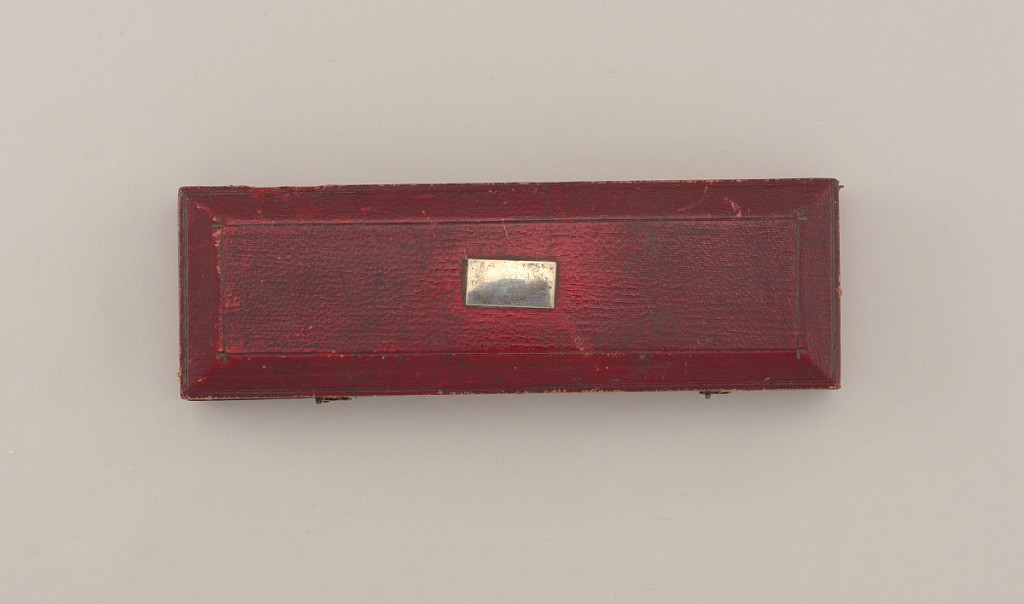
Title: Case for Fork, Knife and Spoon with Ivory Handles
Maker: Joseph Willmore
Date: ca. 1830
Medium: leather, velvet, silver
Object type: case
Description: Rectangular box with raised beveled lid and central rectangular blank silver plaque. Velvet lining with fittings for fork, spoon, and knife. Covered hinged lid. Two swing hook closures. Case for fork (1990-21-1), knife (1990-21-2), and spoon (1990-21-3).